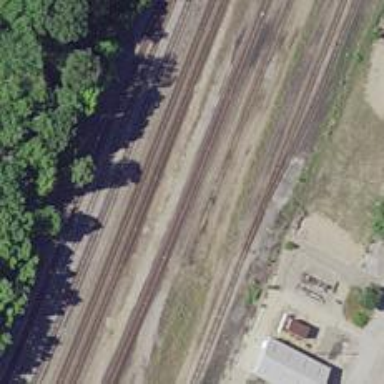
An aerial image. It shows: Railway spur service.